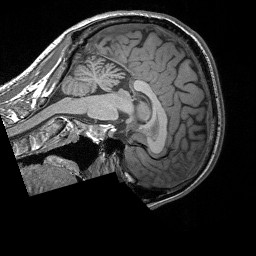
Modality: T1w
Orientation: sagittal
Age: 36
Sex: male
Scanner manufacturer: siemens
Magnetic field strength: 3 T
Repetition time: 1.9 s
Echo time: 0.00252 s